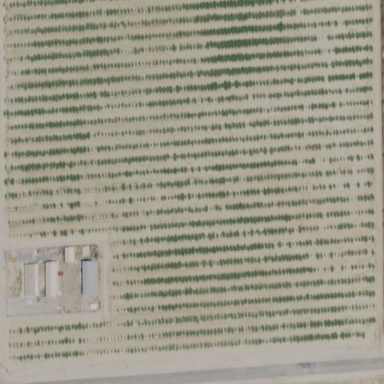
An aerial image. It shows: Orchard filled with almond trees.